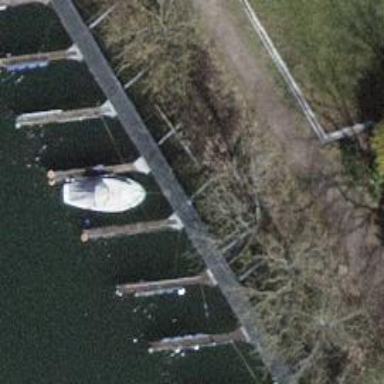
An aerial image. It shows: Metal pier with mooring facilities.